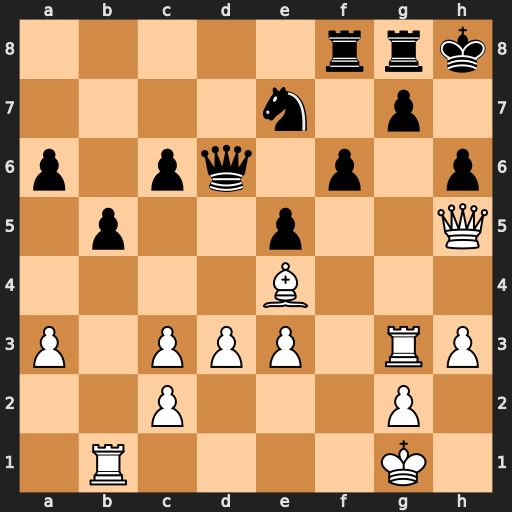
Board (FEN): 5rrk/4n1p1/p1pq1p1p/1p2p2Q/4B3/P1PPP1RP/2P3P1/1R4K1
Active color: w
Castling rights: -
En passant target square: -
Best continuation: Rg6 Nxg6 Qxg6 f5 Qxd6